Question: Looking for way to build custom jquery/js slider:

Example direction from left to right:
'''
<div id="slider">
<div class="item"> Left fade in 1</div>
<div class="item"> Left fade in 2</div>
<div class="item"> At center 1</div>
<div class="item"> At center 2</div>
<div class="item"> At center 3</div>
<div class="item"> Right fade out 1</div>
<div class="item"> Right fade out 2</div>
</div>
'''
3 elements at center, 2 elements at each side make animate with fade in/out..
Maybe someone can give some sample how to write it?
Regards.
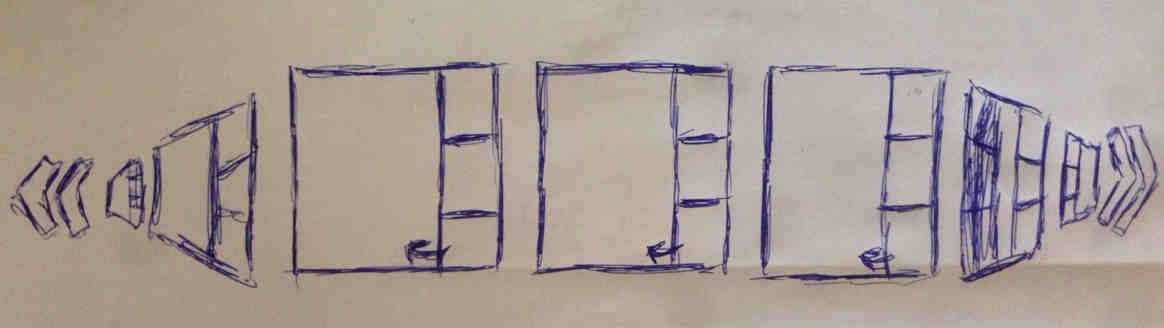
Answer: Try use <URL> and use transform to transform the edges.
I have made a <URL> that shows the idea of what i mean. Maybe it can help you on the right way.
'''
.item.left
{
-webkit-transform: perspective(600px) rotateY(45deg) scale(0.8);
}
.item.right
{
-webkit-transform: perspective(600px) rotateY(-45deg) scale(0.8);
}
'''